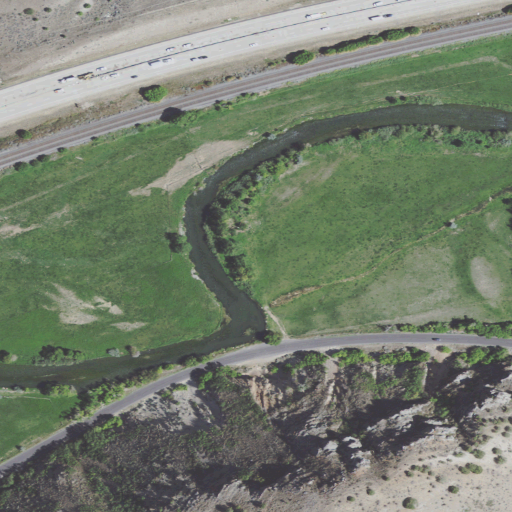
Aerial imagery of valley in Utah named Round Valley containing pasture, shrub, open development, evergreen forest, cultivated crops, medium intensity development, woody wetlands, high intensity development, low intensity development, and open water